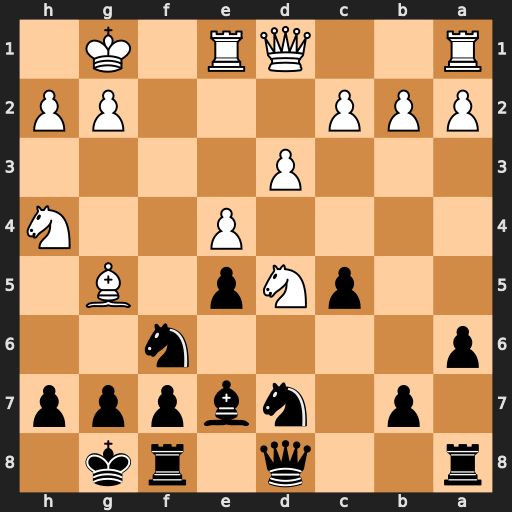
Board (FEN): r2q1rk1/1p1nbppp/p4n2/2pNp1B1/4P2N/3P4/PPP3PP/R2QR1K1
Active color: b
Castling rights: -
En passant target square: -
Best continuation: Nxd5 exd5 Bxg5